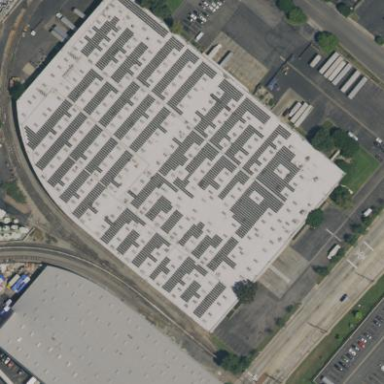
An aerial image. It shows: Warehouse.